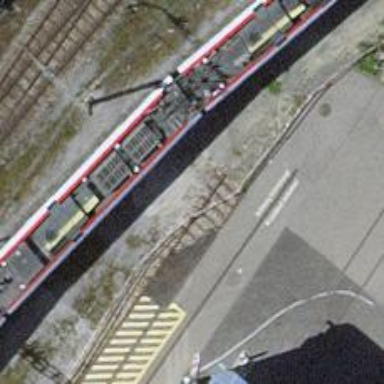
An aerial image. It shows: Railway buffer stop.